四年级 · 算术
苹果汁和橘子汁每箱都是 24 瓶，一共有多少瓶？下面列式中错误的是（）。

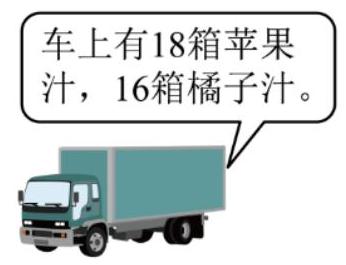
A. $18+16 \times 24$
B. $(18+16) \times 24$
C. $18 \times 24+16 \times 24$

答案: A
解析: 解$\mathrm{A}$

【分析】方法一：（苹果汁的箱数十橘子汁的箱数）×它们每箱的瓶数 $=$ 一共的瓶数

方法二：用苹果汁的箱数 $\times$ 每箱苹果汁的瓶数 + 橘子汁的箱数 $\times$ 每箱橘子汁的瓶数 $=$ 一共的瓶数

【详解】方法一可列式为: $(18+16) \times 24$

方法二可列式为: $18 \times 24+16 \times 24$

故答案为: $\mathrm{A}$

【点睛】熟练掌握乘法分配律的实际运用是解答此题的关键。